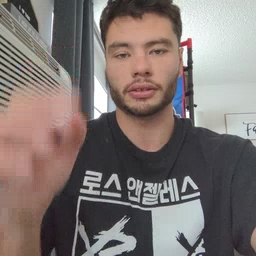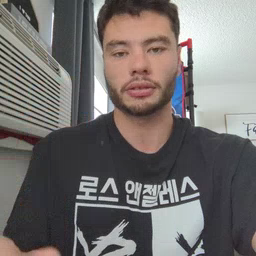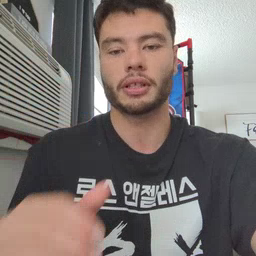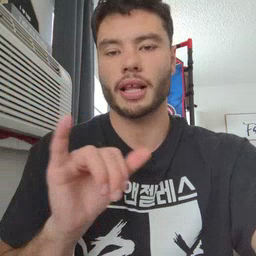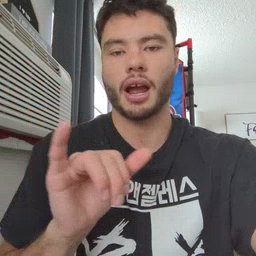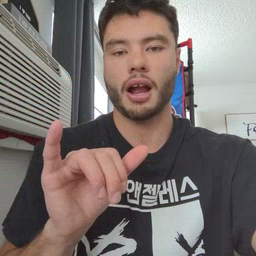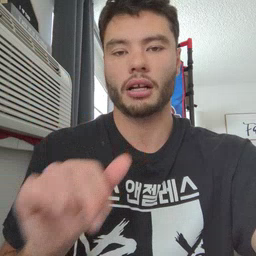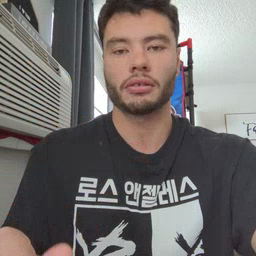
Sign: like